Question: working on a page that will allow a webmaster to add styles to their twitter feed. Several of these styles use transparency in their display. I want to create a list of images for them to choose from. Currently I am taking screenshots on a checked background such as this:

But that isn't really what I want.
Is their some method of capturing an image of an HTML element, and maintaining the transparency?
EDIT: I'm just digging into this, so I'm coming across new topics, such as HTML5 Canvas, and -moz-element. Is it possible to set a canvas background to the html element using -moz-element, then extract the image data from the canvas? I'm going to try this unless someone who's 'been there done that' heads me off.
EDIT: The -moz-element and canvas was a deadend. -moz-element will set the item as a background, but will not allow you to save background image. And canvas doesn't save its background, even when the background is a normal image.
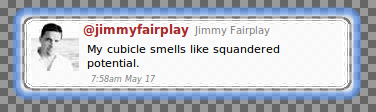
Answer: requires a little bit of work, but it is doable, as long as it's HTML you're laying out. You can't recover the transparency of markup in pages you've downloaded without saving those pages and editing them locally. By rendering the HTML elements multiple times, on different background colors, the opacity can be derived using an image editor. You're going to need a decent image editor, I use GIMP.
1. Render the elements you want to save three times, on a black, a white and a neutral gray background(#888).
2. Using a screen capture program, capture those displays and crop them to the exact same areas.
3. In GIMP open those images as layers and order them black, white and gray, top to bottom.
4. Set the top, black layer to difference mode. This will give a grayscale difference between the black and white layers.
5. Merge down the top layer. This will leave us with two layers. The gray background layer and the grayscale difference. Invert the colors of the difference layer, and copy it to the clipboard.
6. Add a layer mask to the gray background layer and paste the clipboard into the layer mask.
7. Delete the grayscale layer and apply the layer mask on the gray background layer. That should leave one layer with opacity similar to the original.
8. The opacity is off by a bit, but if we duplicate the layer and merge it with itself, it's right in the ballpark.
It's probably not pixel perfect, but it is proof of concept. Opacity of HTML markup can be captured.